Field crop: maize
Growth stage: 2
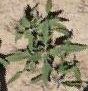
Species: atriplex